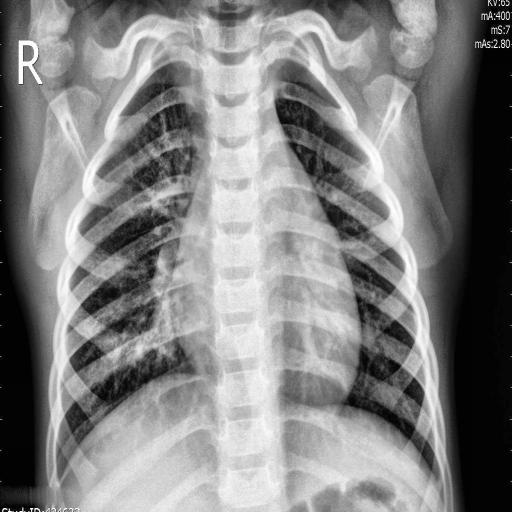
Finding: PNEUMONIA